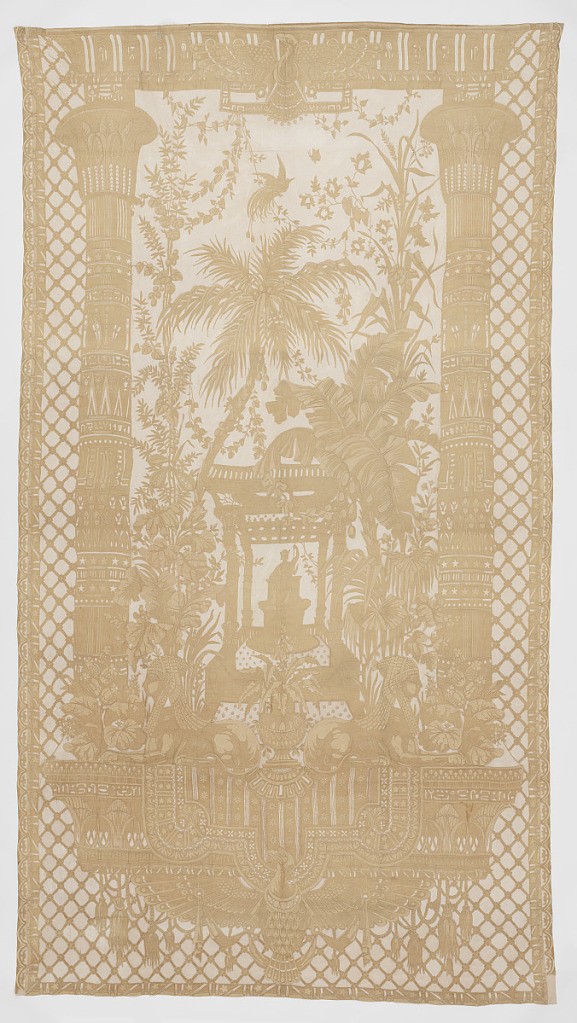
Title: Curtain panel
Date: ca. 1880
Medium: cotton Technique: chain stitch embroidery on machine made net
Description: Large embroidered curtain panel with Egyptian-style motifs.